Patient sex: F
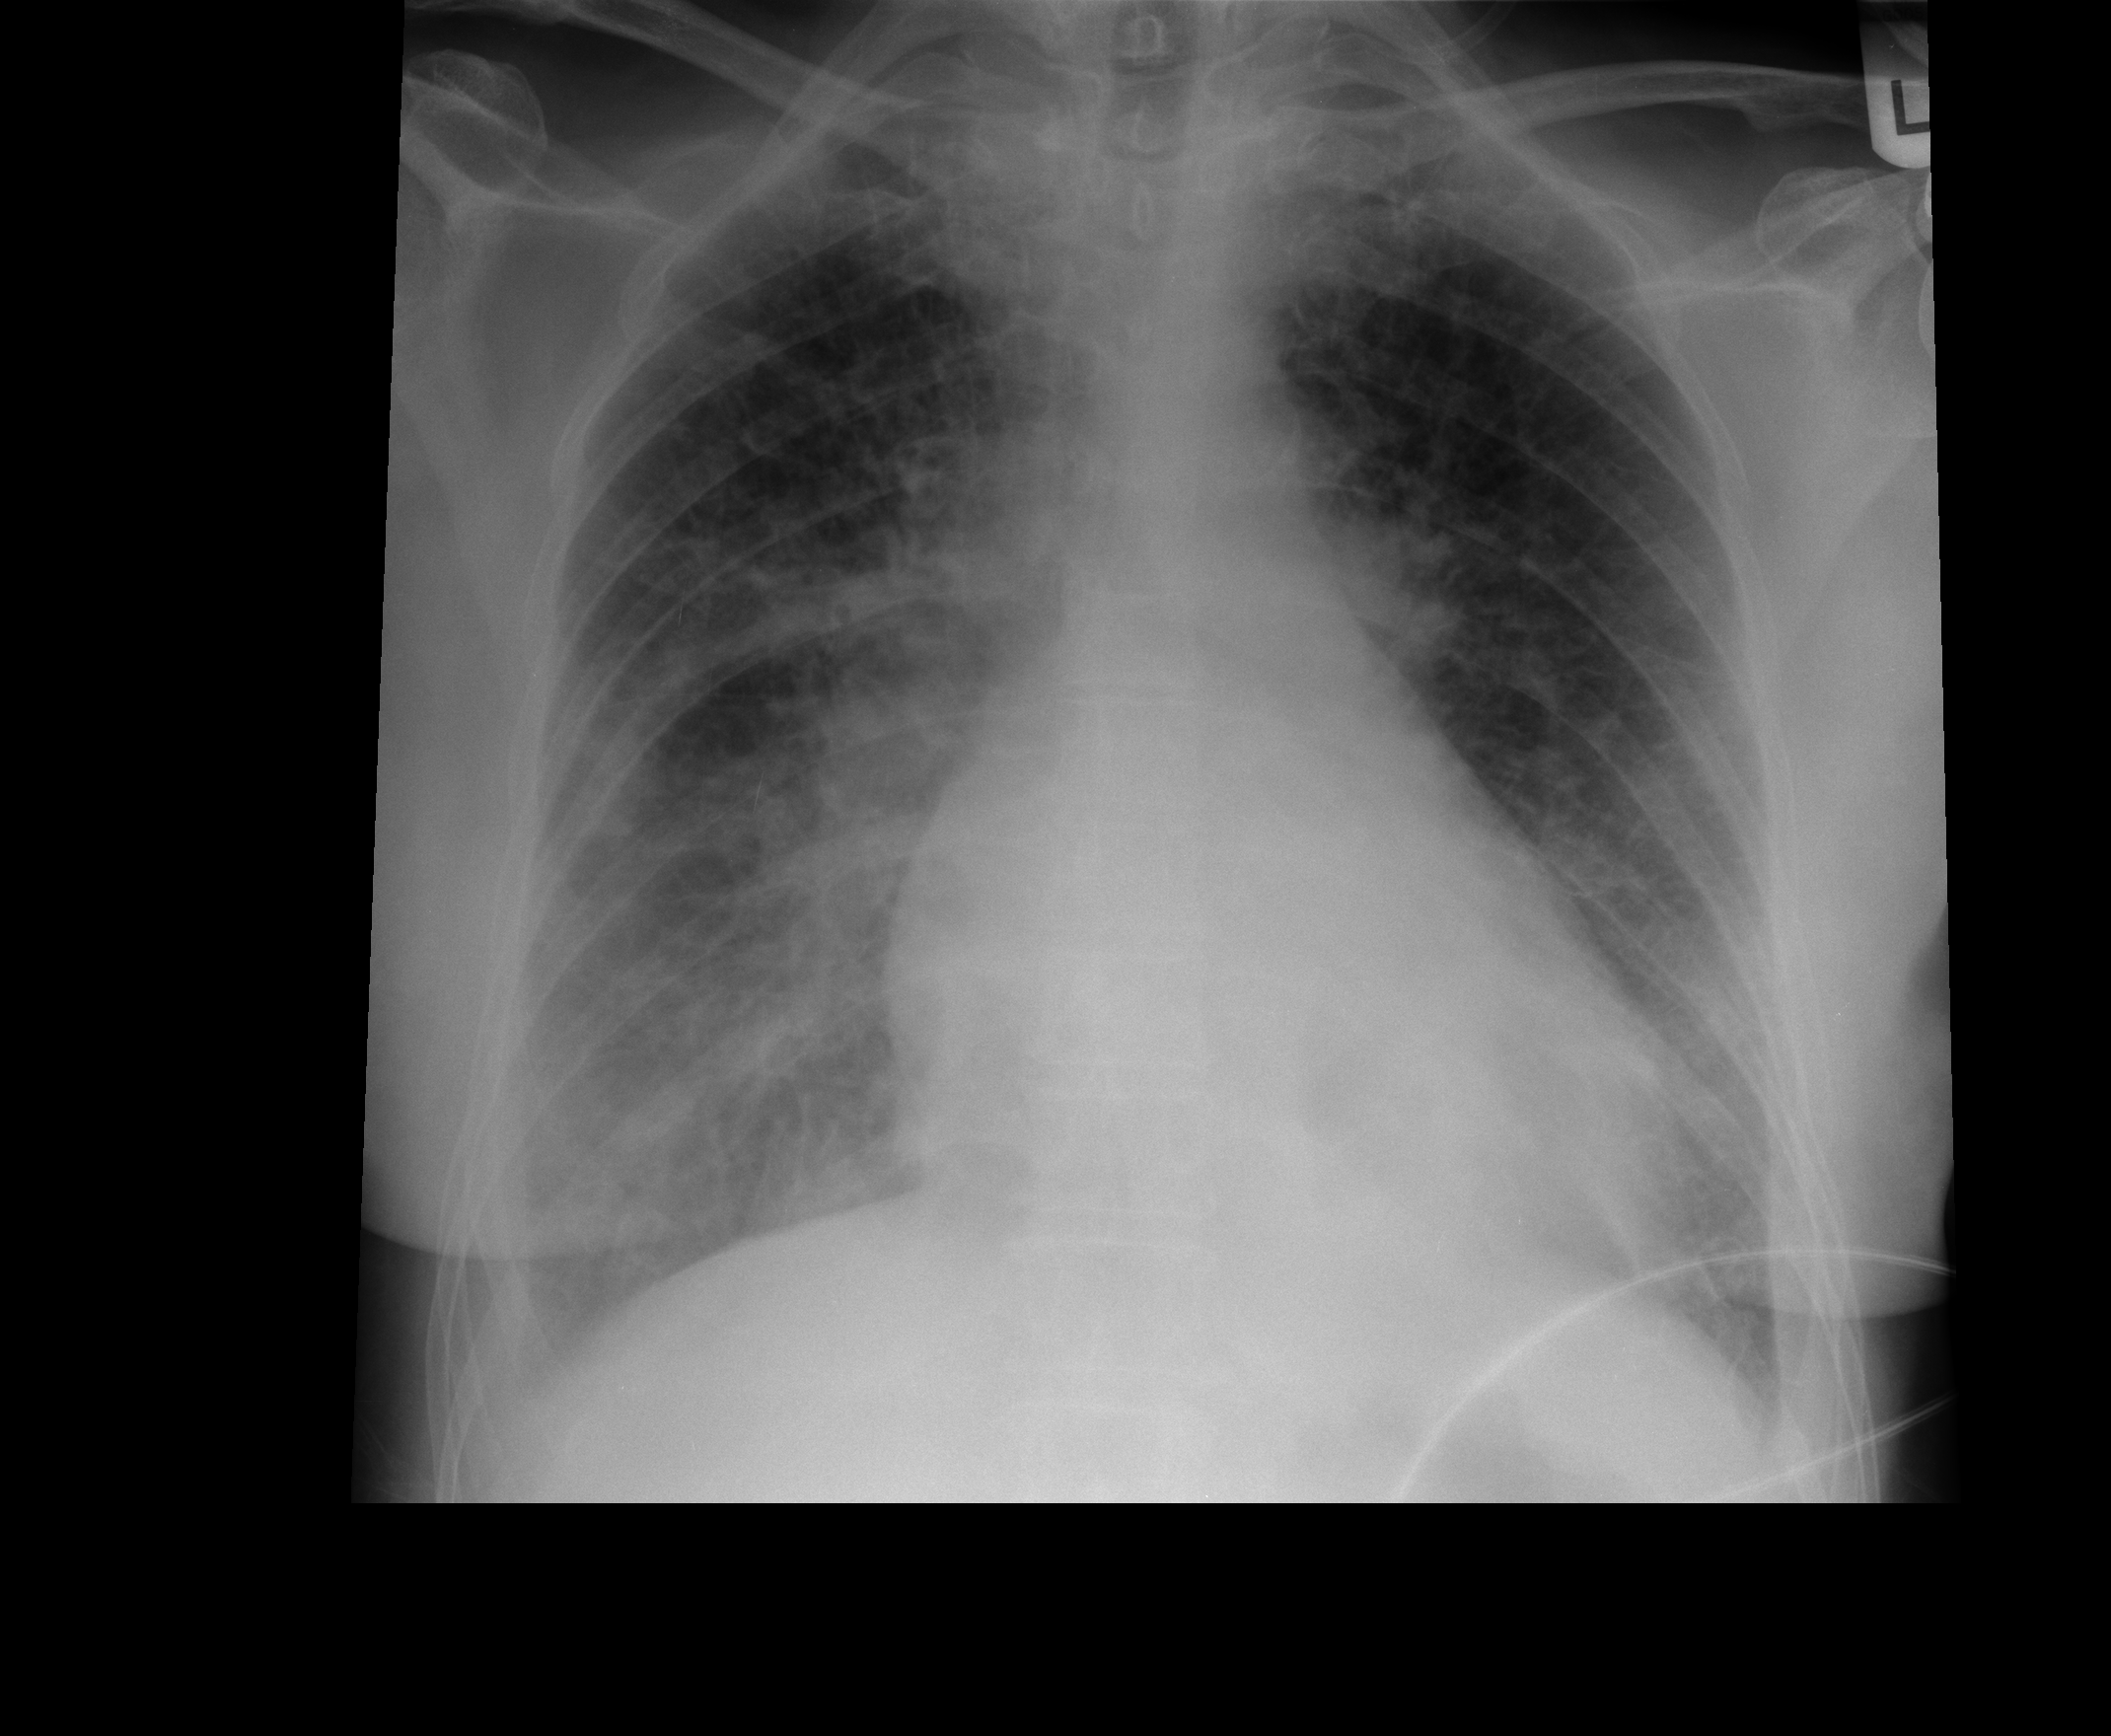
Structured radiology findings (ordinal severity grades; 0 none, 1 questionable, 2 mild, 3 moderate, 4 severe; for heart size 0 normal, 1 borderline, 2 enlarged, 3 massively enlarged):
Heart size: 0
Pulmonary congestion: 2
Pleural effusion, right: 2
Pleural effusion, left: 2
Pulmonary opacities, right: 2
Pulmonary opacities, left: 1
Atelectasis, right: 2
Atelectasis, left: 2